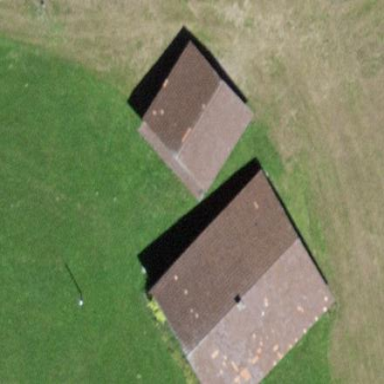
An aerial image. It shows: Rural barn.